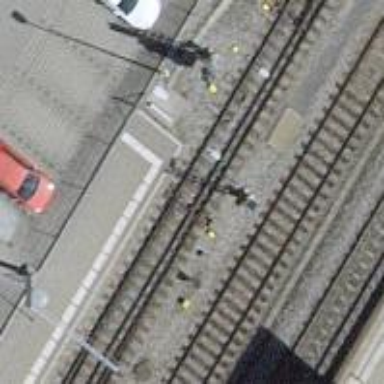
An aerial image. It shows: Railway switch.